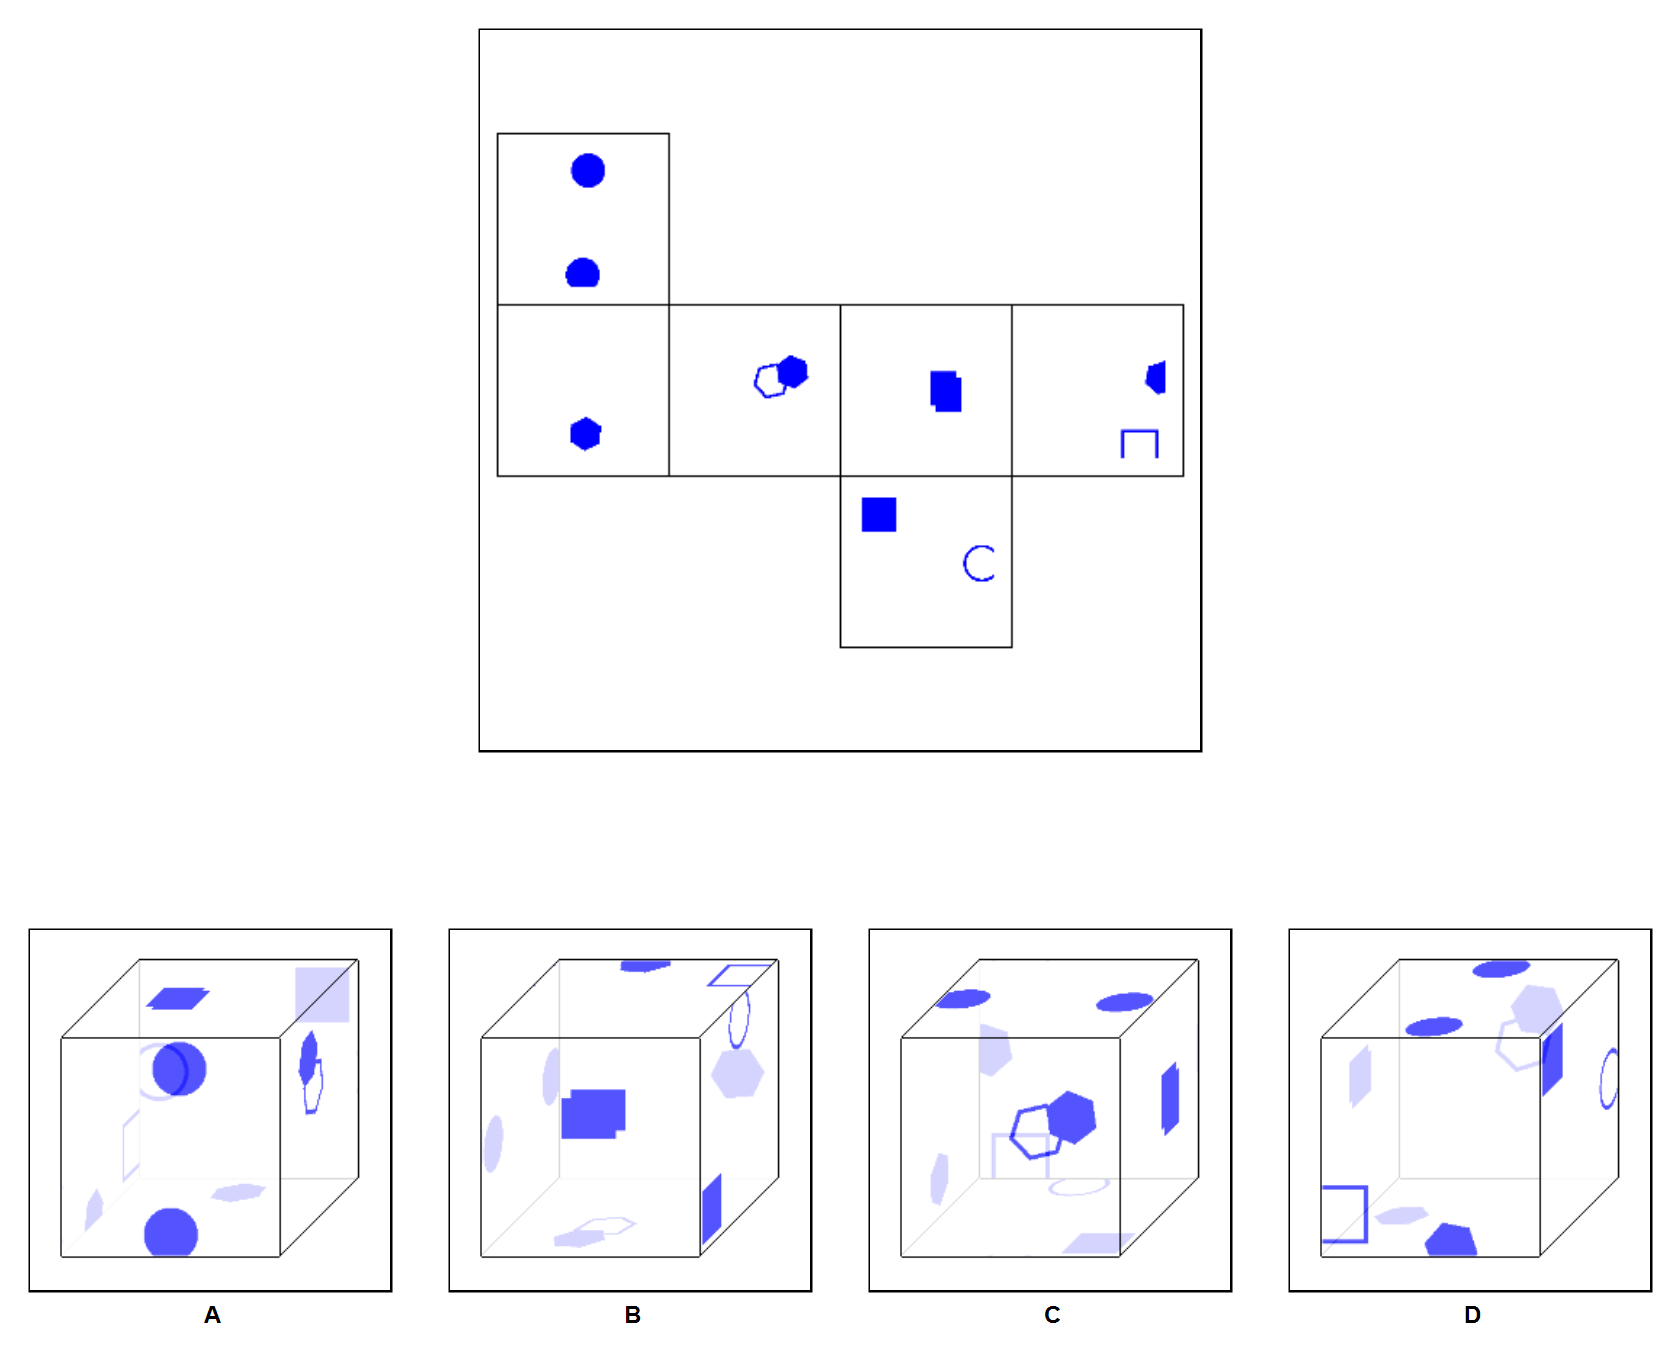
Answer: D